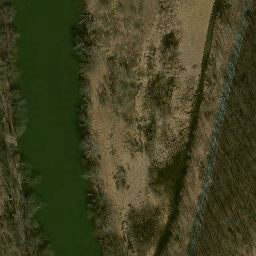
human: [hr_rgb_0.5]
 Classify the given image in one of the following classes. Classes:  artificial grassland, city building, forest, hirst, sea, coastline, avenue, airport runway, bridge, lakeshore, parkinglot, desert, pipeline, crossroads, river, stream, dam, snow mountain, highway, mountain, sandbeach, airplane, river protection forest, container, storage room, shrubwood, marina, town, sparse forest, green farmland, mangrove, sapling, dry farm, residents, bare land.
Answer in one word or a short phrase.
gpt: river